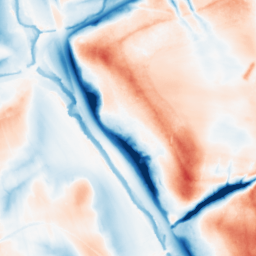
Category: classical
Decomposition family: gaussian_anisotropic
Decomposition parameters: sigma_x: 20
sigma_y: 10
Upsampling method: linear_exact
Upsampling parameters: scale: 2
Upsampling scale: 2